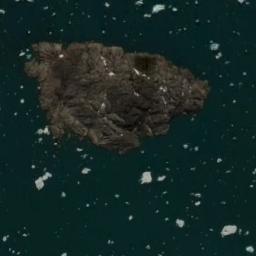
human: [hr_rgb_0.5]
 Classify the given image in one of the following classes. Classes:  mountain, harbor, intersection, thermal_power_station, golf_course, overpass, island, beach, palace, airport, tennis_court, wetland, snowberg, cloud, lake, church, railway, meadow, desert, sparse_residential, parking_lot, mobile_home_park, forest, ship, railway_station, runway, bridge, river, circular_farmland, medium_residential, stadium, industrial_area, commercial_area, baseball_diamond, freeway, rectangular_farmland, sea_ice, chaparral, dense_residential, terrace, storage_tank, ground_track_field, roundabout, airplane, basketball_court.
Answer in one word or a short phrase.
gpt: island